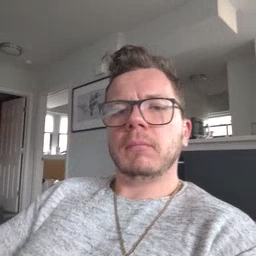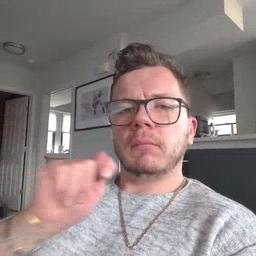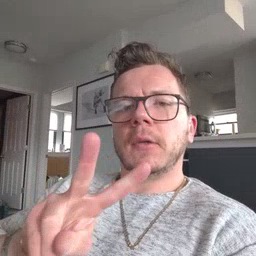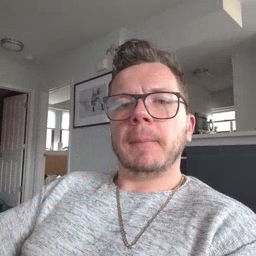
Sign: TV